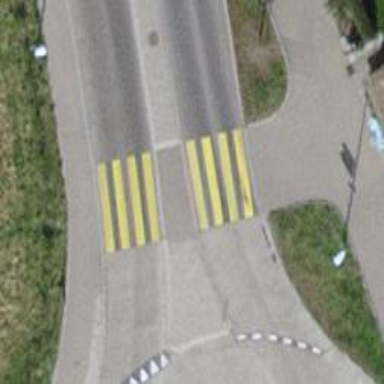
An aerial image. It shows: Uncontrolled zebra crossing with pedestrian island.